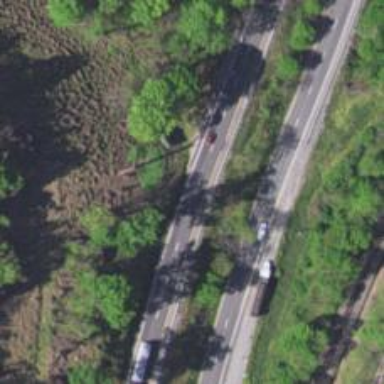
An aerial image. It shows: Trunk highway with expressway features.